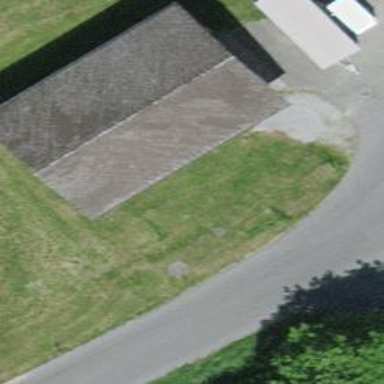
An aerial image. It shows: Brown bench.